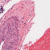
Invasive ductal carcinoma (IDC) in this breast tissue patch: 1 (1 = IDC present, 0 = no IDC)